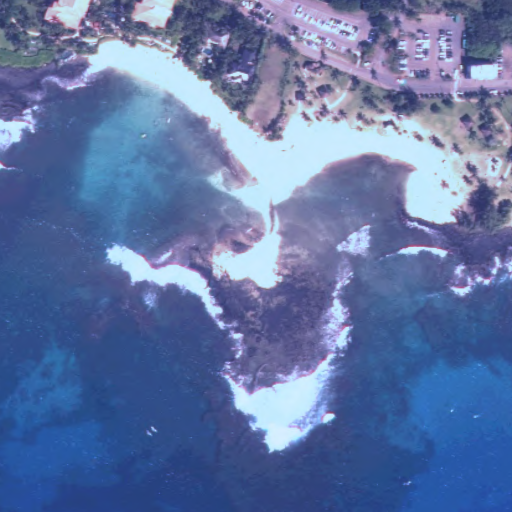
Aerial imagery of cape in Hawaii named Nu Kumoi Point containing only unknown